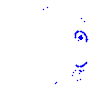
Particle: proton